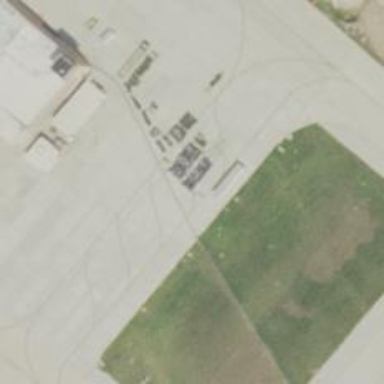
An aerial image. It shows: Image of taxiway at airport.